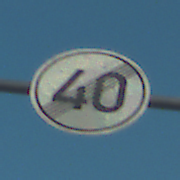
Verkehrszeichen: EndeGeschwindigkeit40
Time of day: SunriseSunset
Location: Outdoor (RoadRail)
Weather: PartlyCloudy
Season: NotSpecified
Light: Natural